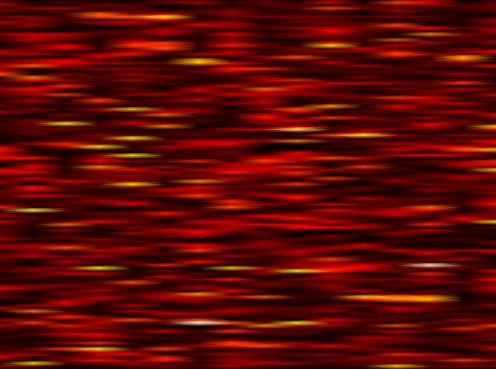
Label: FBMC